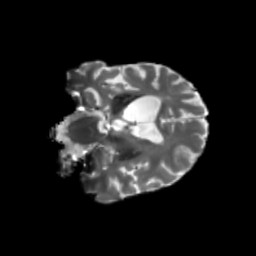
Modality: T2w
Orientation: coronal
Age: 70
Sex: male
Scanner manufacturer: siemens
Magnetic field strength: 3 T
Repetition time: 5.25 s
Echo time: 0.08 s